Interaction volume radius: 10 \u00c5
Interaction volume height: 25 \u00c5
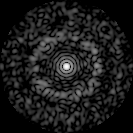
Disorder parameter: 0.85